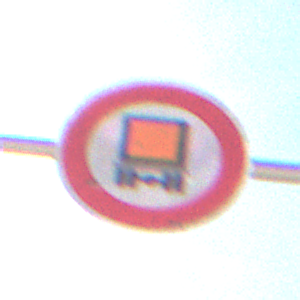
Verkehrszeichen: VerbotKennzeichnungspflichtigeKraftfahrzeugeGefaehrlicheGueter
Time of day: Midday
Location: Outdoor (Nature)
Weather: Clear
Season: NotSpecified
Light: Natural